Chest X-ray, AP view. Patient: 58 years old, sex M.
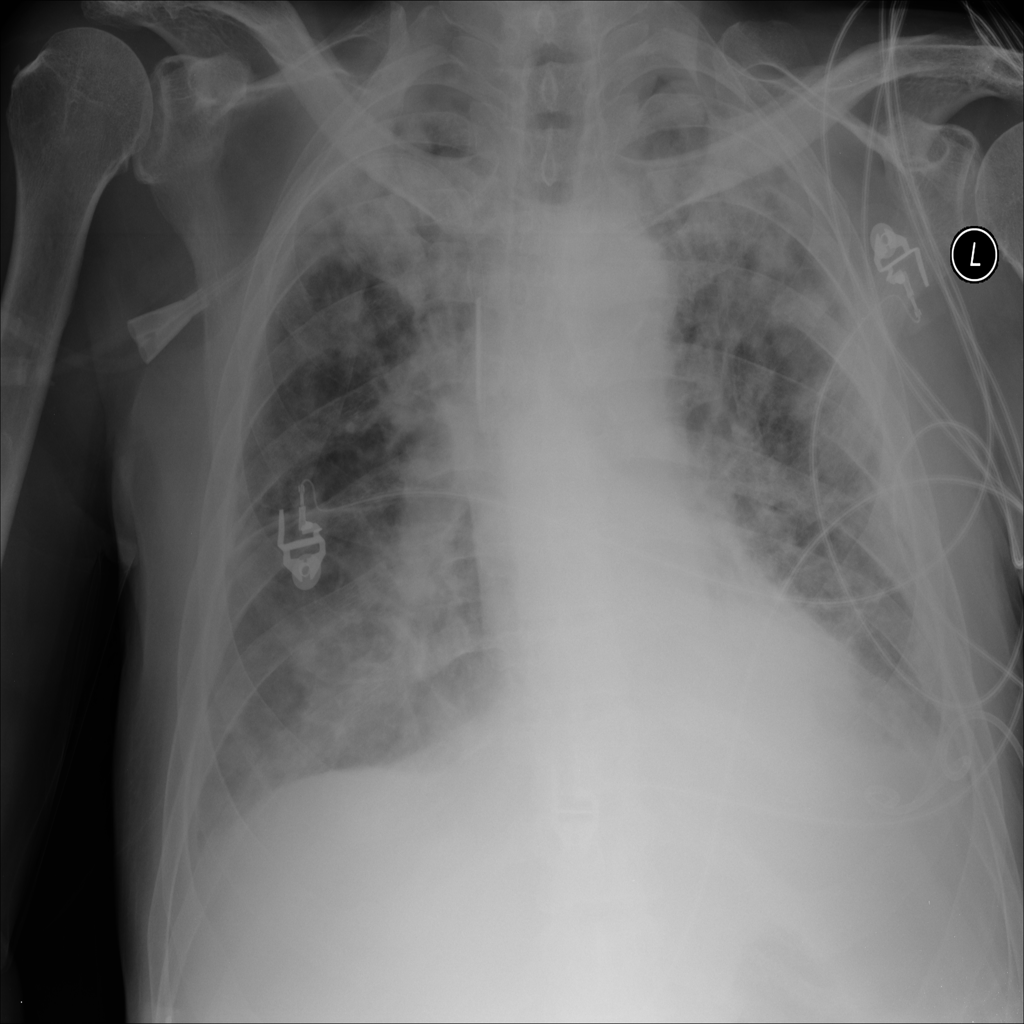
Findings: Atelectasis, Effusion, Infiltration, Nodule